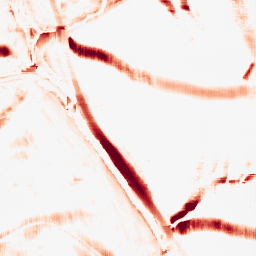
Category: morphological
Decomposition family: morphological_rect
Decomposition parameters: operation: opening
width: 20
height: 20
Upsampling method: fft_zeropad
Upsampling parameters: scale: 4
Upsampling scale: 4